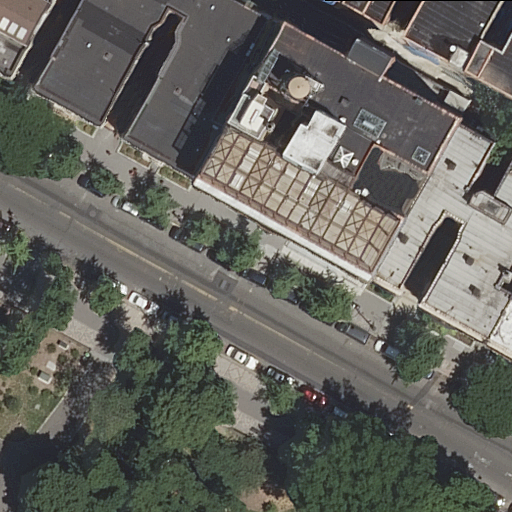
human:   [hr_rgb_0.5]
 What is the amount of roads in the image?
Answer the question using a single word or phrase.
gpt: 3

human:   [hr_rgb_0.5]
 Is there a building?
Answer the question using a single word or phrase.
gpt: yes

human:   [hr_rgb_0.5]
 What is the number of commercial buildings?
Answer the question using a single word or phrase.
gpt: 0

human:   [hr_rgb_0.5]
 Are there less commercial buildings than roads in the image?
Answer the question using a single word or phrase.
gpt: yes

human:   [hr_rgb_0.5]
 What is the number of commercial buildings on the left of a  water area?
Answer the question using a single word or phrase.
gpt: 0

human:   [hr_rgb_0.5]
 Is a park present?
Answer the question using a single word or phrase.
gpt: yes

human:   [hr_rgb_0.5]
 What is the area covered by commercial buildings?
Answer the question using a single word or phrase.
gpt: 0m2

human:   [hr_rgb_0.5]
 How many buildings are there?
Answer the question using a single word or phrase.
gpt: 6

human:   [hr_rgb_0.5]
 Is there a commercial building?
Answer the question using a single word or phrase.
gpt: no

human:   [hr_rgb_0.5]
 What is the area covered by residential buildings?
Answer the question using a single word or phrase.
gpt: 3363m2

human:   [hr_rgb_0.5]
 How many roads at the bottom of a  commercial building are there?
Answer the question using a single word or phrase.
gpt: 0

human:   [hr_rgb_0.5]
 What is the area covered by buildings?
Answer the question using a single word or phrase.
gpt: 3363m2

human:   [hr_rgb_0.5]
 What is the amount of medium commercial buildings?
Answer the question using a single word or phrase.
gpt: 0

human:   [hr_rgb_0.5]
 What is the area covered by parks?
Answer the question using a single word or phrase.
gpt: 203m2

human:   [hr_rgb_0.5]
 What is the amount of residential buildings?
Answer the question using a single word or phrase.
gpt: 6

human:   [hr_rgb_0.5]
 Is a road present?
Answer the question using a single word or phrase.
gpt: yes

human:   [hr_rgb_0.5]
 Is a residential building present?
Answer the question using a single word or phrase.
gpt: yes

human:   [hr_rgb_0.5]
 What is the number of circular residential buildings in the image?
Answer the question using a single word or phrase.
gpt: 0

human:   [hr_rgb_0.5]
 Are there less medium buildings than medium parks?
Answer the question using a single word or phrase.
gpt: no

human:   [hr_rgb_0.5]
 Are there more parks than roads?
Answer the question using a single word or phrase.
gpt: no

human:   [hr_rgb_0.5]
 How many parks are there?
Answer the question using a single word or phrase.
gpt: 1

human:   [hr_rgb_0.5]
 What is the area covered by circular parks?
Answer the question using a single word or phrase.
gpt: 0m2

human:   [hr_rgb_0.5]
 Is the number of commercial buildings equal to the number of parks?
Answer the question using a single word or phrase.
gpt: no

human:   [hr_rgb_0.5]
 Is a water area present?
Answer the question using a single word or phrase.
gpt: no

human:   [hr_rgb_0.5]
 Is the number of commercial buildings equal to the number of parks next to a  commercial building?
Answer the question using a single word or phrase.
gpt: yes

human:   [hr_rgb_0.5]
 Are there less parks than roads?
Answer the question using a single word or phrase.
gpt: yes

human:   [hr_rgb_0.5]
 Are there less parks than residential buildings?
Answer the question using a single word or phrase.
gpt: yes

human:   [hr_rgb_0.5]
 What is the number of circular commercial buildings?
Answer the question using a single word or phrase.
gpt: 0

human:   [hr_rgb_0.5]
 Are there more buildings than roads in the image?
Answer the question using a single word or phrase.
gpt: yes

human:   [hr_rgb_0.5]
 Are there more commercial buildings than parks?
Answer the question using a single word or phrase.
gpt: no

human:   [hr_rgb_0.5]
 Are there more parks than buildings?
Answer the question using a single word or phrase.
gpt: no

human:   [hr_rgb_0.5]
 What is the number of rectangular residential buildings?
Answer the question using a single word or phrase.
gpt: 2

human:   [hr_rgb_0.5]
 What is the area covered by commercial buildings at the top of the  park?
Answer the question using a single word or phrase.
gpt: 0m2

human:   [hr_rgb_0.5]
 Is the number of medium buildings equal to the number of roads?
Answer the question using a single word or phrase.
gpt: no

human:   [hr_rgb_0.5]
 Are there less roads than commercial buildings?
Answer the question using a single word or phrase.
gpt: no

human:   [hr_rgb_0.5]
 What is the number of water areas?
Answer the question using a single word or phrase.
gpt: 0

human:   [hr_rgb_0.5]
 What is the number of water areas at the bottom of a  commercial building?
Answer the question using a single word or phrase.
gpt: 0

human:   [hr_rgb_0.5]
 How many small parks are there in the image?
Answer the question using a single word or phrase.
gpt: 0

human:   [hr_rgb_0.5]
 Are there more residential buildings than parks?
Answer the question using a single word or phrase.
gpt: yes

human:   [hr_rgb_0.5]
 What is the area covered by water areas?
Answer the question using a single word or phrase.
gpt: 0m2

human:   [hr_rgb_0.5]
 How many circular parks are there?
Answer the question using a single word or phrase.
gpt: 0

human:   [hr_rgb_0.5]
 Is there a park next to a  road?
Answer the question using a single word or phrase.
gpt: yes

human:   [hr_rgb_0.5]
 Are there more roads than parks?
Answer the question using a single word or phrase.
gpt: yes

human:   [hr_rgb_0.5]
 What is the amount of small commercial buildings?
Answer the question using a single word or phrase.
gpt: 0

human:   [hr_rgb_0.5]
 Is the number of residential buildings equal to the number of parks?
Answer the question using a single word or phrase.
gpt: no

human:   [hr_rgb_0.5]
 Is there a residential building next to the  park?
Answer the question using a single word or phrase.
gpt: yes

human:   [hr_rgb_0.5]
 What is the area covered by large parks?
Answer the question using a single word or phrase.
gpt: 0m2

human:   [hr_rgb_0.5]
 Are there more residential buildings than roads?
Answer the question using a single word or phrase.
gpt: yes

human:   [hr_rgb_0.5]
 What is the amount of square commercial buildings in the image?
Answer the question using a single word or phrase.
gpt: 0

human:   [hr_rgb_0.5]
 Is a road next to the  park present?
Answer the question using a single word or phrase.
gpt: yes

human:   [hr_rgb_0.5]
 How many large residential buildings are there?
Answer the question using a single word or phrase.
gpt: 3

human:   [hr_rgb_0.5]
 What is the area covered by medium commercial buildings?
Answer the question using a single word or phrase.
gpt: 0m2

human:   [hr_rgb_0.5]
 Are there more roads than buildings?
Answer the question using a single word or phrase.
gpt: no

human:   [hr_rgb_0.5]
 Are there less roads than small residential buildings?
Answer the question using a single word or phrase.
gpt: no

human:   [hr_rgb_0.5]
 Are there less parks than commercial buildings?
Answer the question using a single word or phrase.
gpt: no

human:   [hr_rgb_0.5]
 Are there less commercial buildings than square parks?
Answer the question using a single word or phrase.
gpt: no

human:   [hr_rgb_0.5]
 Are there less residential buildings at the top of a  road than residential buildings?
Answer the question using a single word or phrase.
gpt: no

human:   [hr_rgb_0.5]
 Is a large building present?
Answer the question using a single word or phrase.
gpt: yes

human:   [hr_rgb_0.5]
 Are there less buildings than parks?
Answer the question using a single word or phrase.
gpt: no

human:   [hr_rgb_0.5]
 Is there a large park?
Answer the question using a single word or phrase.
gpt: no

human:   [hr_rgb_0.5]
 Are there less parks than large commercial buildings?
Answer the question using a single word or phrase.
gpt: no

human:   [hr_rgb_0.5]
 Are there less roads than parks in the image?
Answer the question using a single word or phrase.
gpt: no

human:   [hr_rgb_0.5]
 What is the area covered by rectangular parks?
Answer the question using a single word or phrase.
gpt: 203m2

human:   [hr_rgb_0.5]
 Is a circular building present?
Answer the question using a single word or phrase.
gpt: no